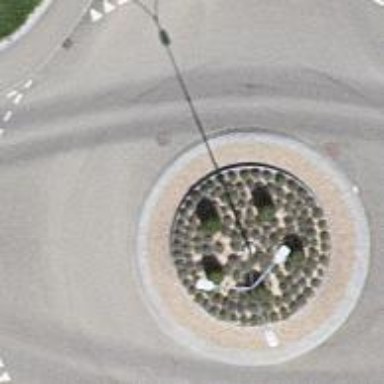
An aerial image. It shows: Mast structure.